Interaction volume radius: 10 \u00c5
Interaction volume height: 15 \u00c5
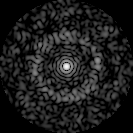
Disorder parameter: 0.8574